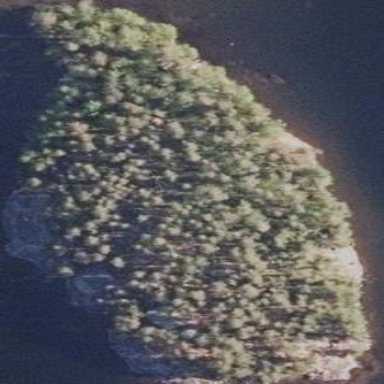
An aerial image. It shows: Island covered with woodland.